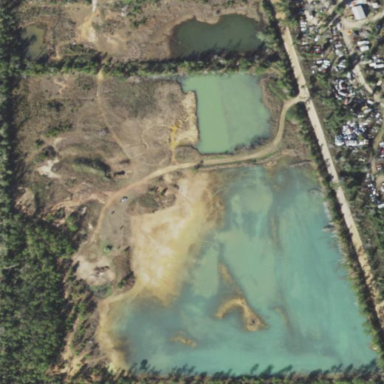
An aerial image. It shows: Brownfield area used for sand resource extraction.